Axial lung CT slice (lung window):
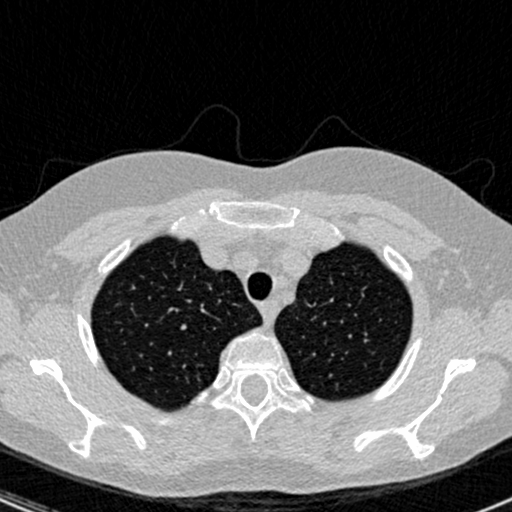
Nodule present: no